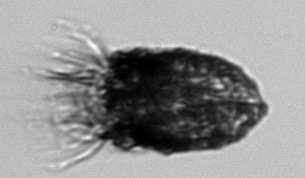
Label: Stenosemella_pacifica